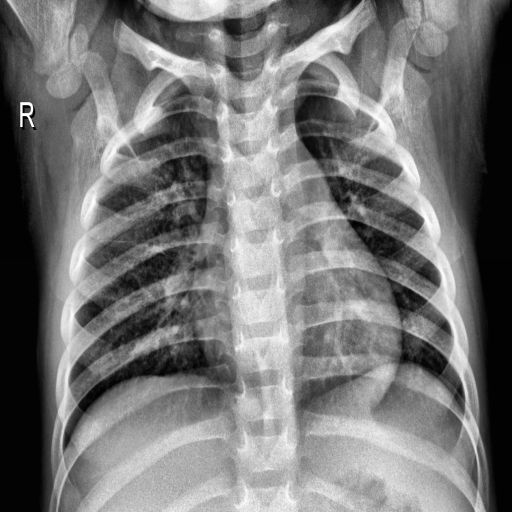
Finding: NORMAL